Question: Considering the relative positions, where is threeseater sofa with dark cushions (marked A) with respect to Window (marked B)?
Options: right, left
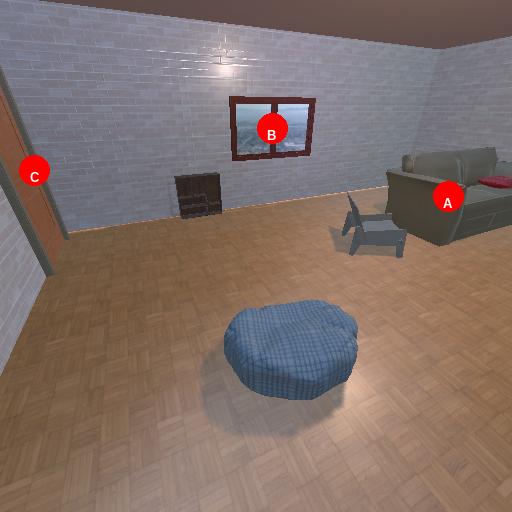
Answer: right